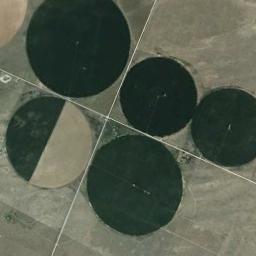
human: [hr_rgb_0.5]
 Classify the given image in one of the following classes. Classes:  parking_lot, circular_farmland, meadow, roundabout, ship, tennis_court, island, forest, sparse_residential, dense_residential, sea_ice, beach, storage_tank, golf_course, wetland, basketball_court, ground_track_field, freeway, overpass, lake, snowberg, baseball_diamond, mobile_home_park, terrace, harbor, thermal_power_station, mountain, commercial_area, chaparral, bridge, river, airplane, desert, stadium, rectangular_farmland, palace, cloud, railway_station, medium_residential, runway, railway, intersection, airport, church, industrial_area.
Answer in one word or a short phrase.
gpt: circular_farmland